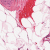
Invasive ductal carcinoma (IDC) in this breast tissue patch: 0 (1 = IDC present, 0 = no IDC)